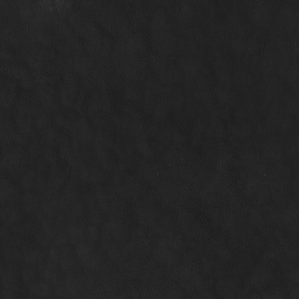
Label: non_frost